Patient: sex F, age 52
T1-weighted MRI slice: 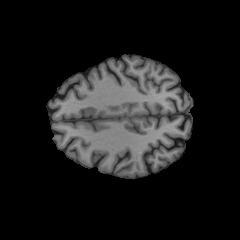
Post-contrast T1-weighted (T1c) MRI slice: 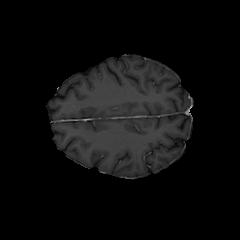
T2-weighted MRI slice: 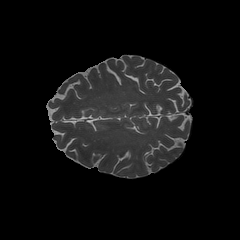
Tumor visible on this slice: no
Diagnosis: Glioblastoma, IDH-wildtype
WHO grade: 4